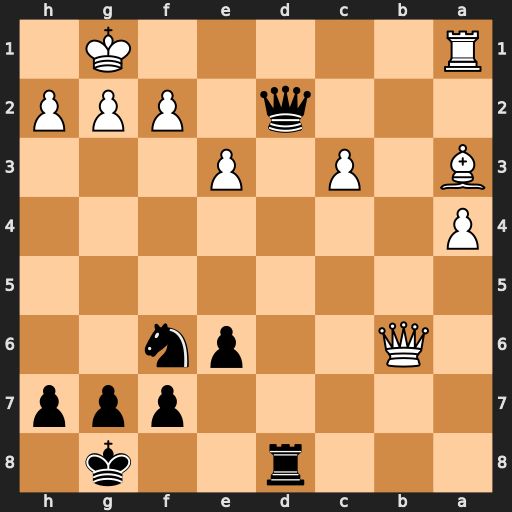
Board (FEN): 3r2k1/5ppp/1Q2pn2/8/P7/B1P1P3/3q1PPP/R5K1
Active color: b
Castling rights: -
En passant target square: -
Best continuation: Qd1+ Rxd1 Rxd1#